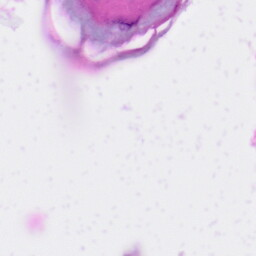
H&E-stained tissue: Skin